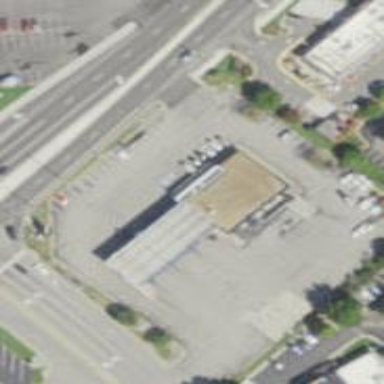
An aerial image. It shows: Convenience shop.